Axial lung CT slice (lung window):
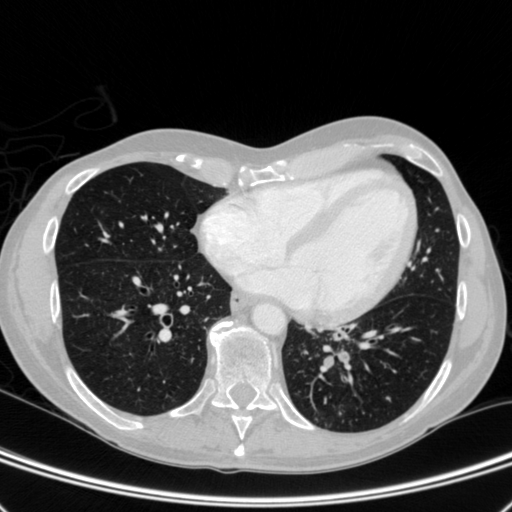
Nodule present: no